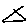
Label: triangle